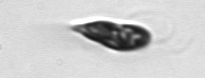
Label: Euglena